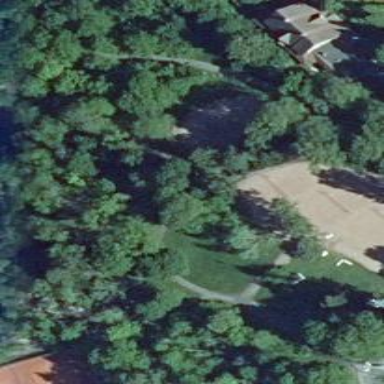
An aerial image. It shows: Hole for both golf and disc golf.